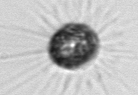
Label: Corethron_hystrix